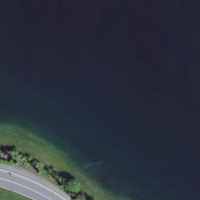
EUNIS habitat code: 14
Species observed at this site:
Anas platyrhynchos